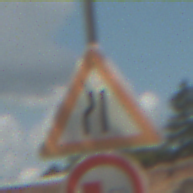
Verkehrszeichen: EinseitigVerengteFahrbahnLinks
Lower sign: UeberholverbotKraftfahrzeuge
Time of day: Midday
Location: Outdoor (Suburban)
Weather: PartlyCloudy
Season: NotSpecified
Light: Natural